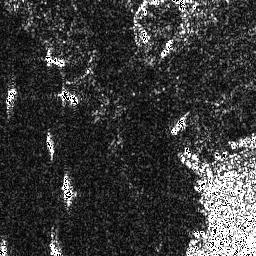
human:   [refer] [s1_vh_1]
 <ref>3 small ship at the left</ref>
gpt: <box>[[1, 33, 7, 41, 0]], [[22, 33, 31, 41, 0]], [[16, 50, 21, 62, 0]]</box>